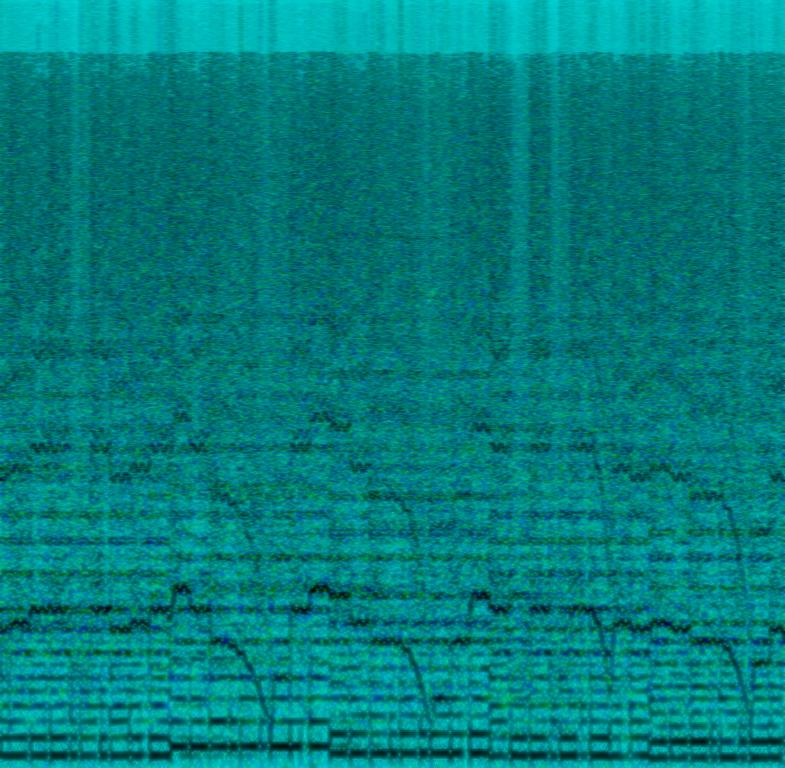
This song contains a lot of different synthesizer sounds. One is playing a lead melody in a higher register while two others are playing a rhythmic repeating melody in the mid and low register. This song may be playing in a club.